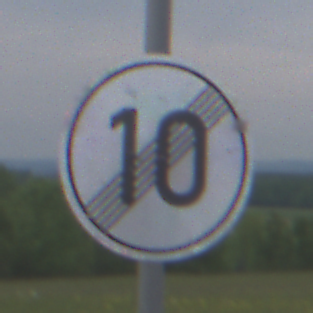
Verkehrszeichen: EndeGeschwindigkeit10
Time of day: Midday
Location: Outdoor (RoadRail)
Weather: PartlyCloudy
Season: NotSpecified
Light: Natural